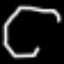
Label: octagon